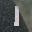
Label: 1